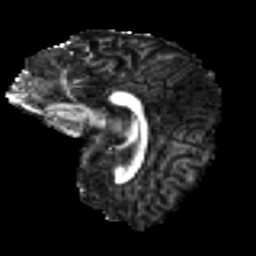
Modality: FA
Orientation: sagittal
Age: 22
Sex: female
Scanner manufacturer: ge
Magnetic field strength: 3 T
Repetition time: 7.8 s
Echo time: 0.0606 s